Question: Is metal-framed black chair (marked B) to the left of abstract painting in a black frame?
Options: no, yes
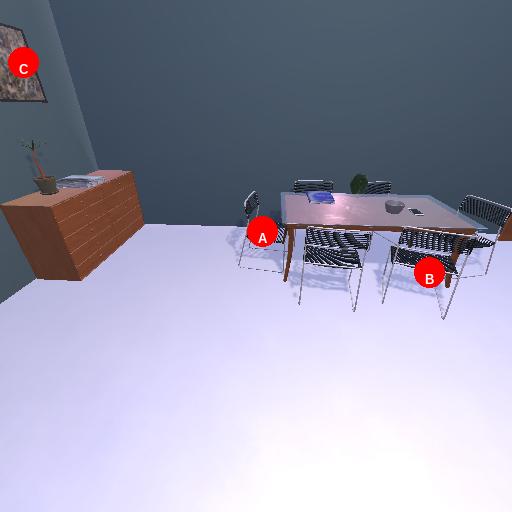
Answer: no